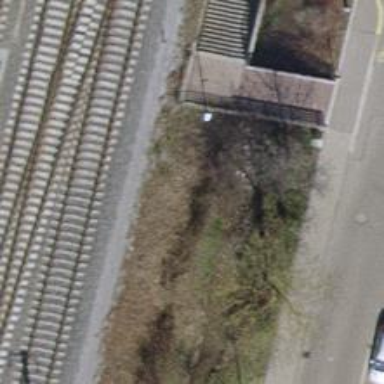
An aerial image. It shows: Shrub in its natural environment.